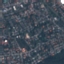
Land use / land cover: Residential